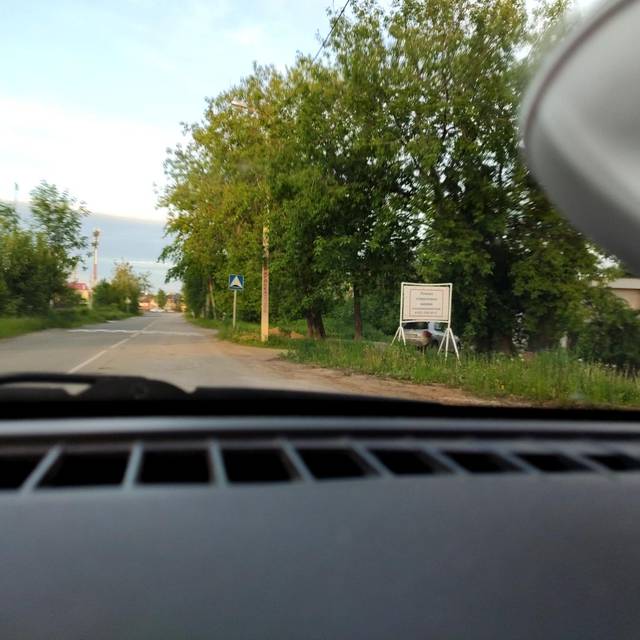
Region: Russia
Coordinates: 57.978, 56.302